Question:
So I am using foundation, from zurb, and I am trying to accomplish the design for the image above. I have figured out a few different ways, but the most reliable way is simply something like this.
'''
.large-2.columns
%h3 Our Products
.large-10.columns
.arrow
'''
As you can see, this would make the arrow the same width for the Our products and About us sections. What I am looking for, is the most efficient way to make sure these needs are met:
- - -
Thanks!
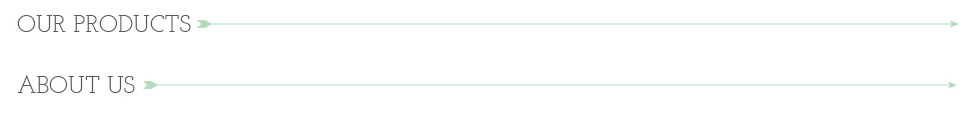
Answer: I would suggest to use the :before and :after pseudo-elements (together with content) to achieve this. Unless you need to support IE6/7, then you would have to do something more ugly I guess.
Remember that :before inserts content inside the targeted element (but before any child elements inside the target element, and the same goes for the :after element - just that it will inject content after any child elements). We can however still get away with only one hr element if we use absolute positioning.
'''
h3 {
font-size: 0.85em;
float: left;
}
hr {
clear: none;
background-color: #fff;
margin-top: 0.75em;
border-style: solid;
border-color: green;
border-width: 0 0 1px 0;
}
hr:before {
content: '';
position: absolute;
background-color: red; /* can remove this, only for testing */
display: block;
width: 20px;
height: 10px;
margin-top: -5px;
background-position: 0 0; /* set to correct pos for your sprites.gif background-image */
}
hr:after {
position: absolute;
background-color: red; /* can remove this, only for testing */
right: 0.9375em;
content: '';
display: block;
width: 10px;
height: 10px;
margin-top: -5px;
background-position: 0 0;
}
'''
'''
<div class="row">
<div class="large-12 columns">
<h3>OUR PRODUCTS</h3><hr>
</div>
</div>
'''
Use a background-image sprite for your arrows, and put in the correct x y coordinates. (the background-color: red is just to show that this works)